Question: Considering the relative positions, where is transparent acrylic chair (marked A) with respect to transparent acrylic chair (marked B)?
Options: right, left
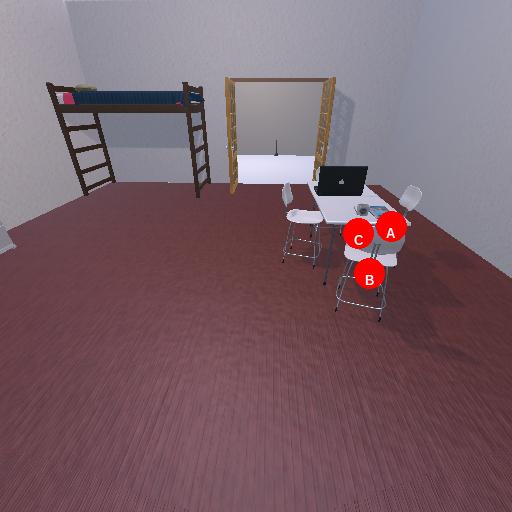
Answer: right